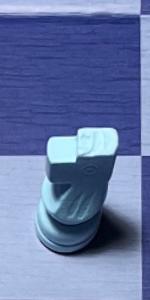
Label: Knight_White